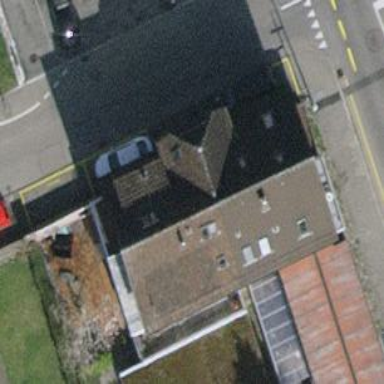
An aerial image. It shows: Gabled roof apartments building.